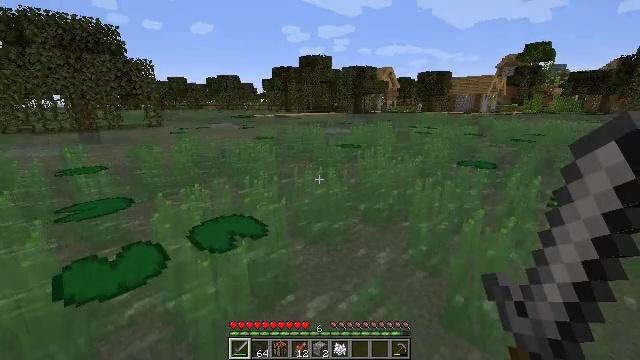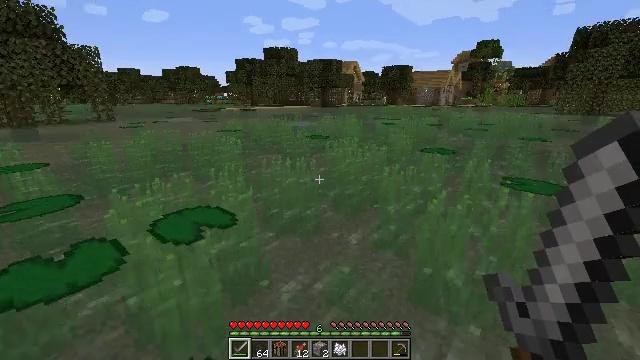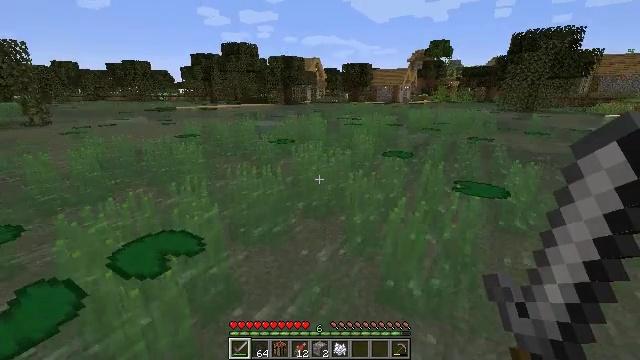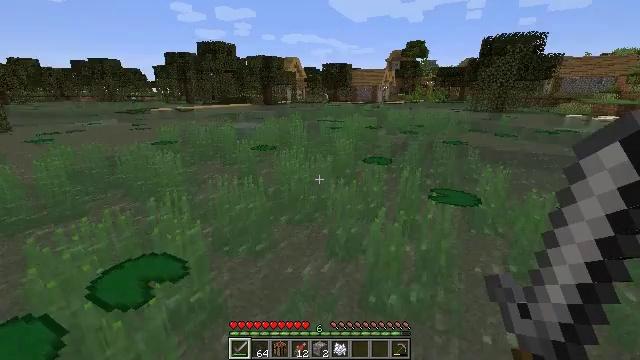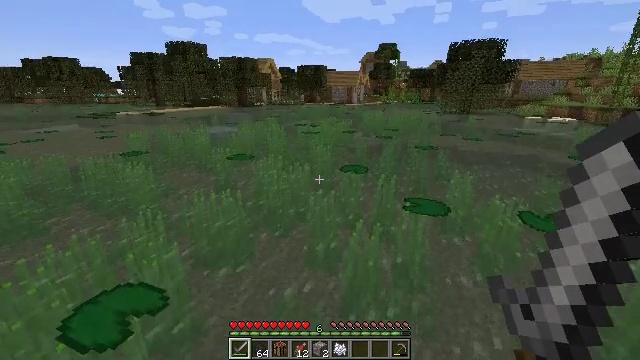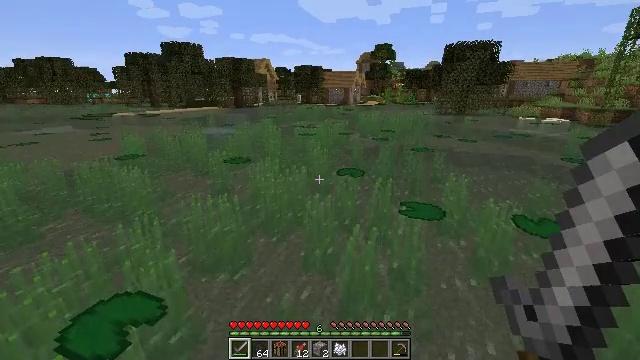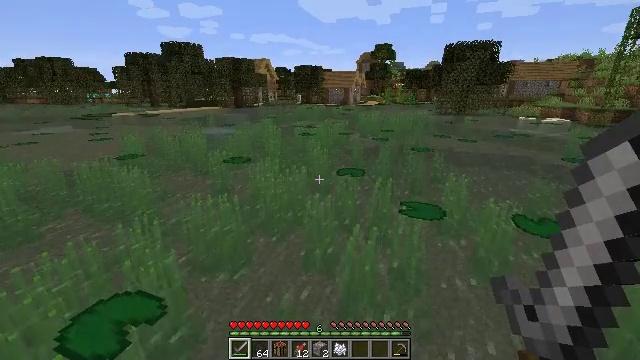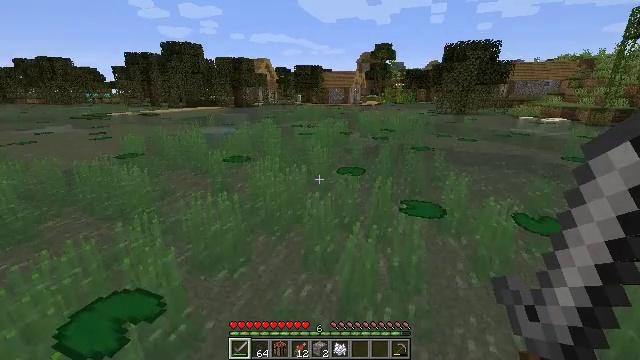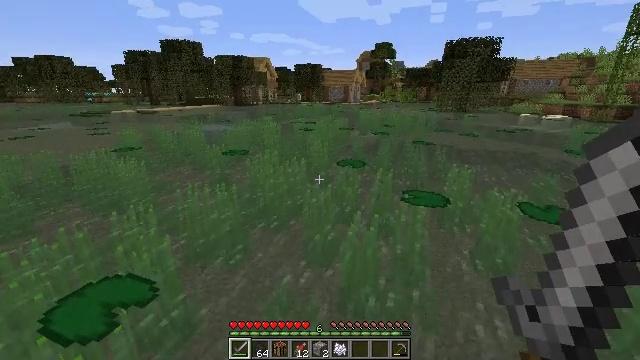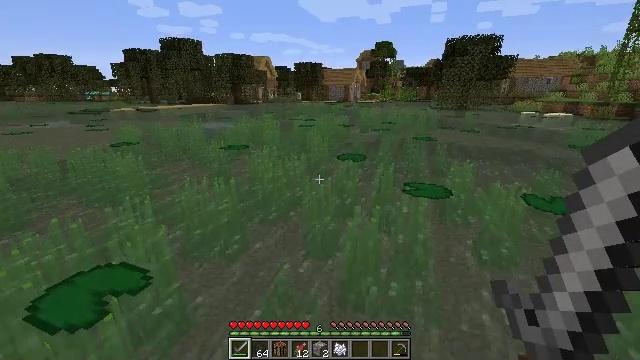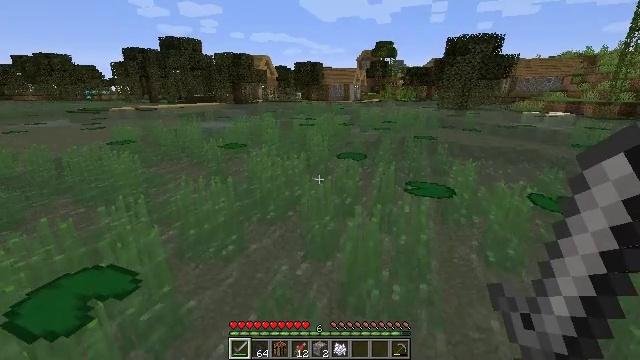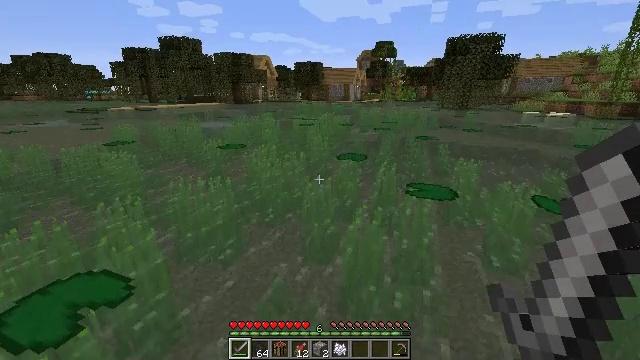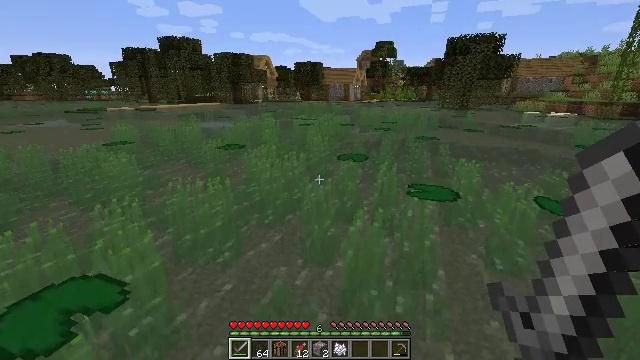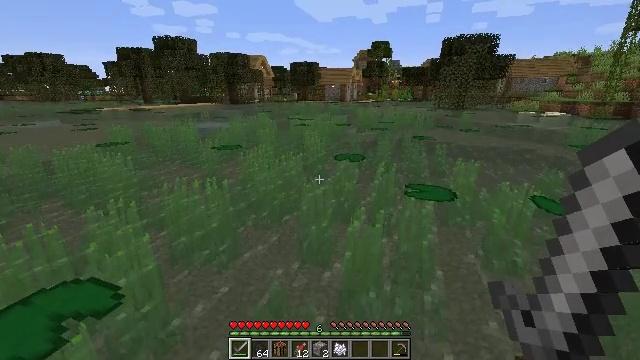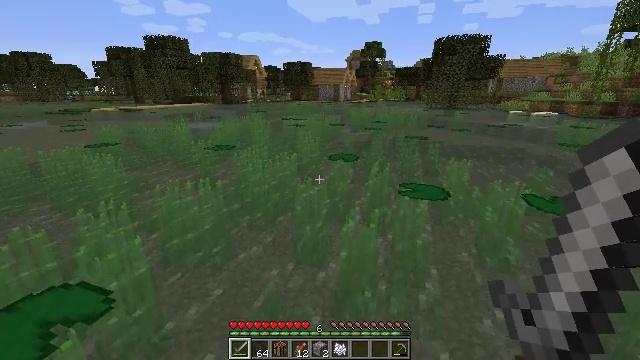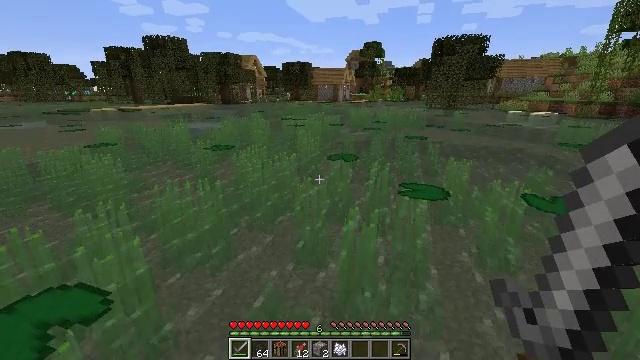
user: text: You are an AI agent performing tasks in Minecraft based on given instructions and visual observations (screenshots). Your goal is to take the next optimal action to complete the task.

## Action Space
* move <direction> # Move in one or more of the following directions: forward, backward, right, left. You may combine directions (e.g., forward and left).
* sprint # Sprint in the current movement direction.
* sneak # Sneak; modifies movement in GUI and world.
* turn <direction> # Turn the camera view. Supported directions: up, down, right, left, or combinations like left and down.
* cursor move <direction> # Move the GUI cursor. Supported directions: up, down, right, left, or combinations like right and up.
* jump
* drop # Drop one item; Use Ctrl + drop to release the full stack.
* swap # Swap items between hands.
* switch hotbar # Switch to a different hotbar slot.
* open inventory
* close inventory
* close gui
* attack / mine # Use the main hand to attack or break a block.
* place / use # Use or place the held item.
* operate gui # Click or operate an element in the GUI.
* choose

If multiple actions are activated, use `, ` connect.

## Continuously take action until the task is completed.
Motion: motion action
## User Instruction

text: Destroy the yellow bed to recycle it.
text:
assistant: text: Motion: move forward and move left, turn right and down
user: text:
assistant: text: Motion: turn right
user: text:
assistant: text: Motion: turn right
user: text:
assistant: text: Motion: turn right
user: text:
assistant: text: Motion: no_op
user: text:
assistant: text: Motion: no_op
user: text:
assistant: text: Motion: move forward
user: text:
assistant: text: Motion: move forward
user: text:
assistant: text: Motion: move forward
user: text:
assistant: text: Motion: move forward
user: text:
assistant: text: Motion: no_op
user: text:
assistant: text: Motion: no_op
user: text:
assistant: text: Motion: no_op
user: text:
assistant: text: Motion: turn right
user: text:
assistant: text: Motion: no_op
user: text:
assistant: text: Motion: no_op
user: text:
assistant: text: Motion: no_op
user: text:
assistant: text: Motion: move back and move left
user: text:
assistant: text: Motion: move back and move left, turn left
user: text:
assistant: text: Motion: move back and move left, turn left
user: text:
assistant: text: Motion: move left, turn left
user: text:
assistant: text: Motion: turn left
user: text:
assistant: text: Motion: turn left
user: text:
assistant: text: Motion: turn left
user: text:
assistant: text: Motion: move forward, turn left
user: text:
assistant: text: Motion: move forward, turn left
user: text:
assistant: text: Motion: turn left
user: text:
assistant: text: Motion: move forward, jump
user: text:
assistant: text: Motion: move forward, jump
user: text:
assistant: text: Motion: move forward, jump